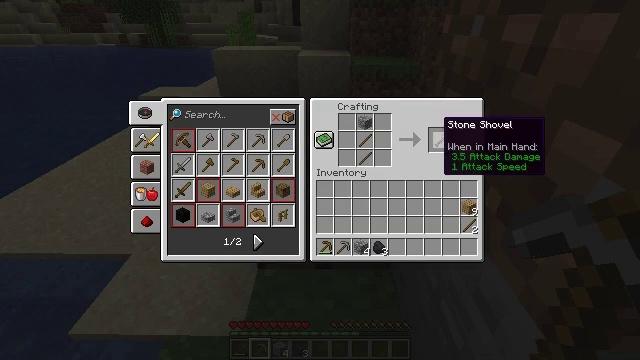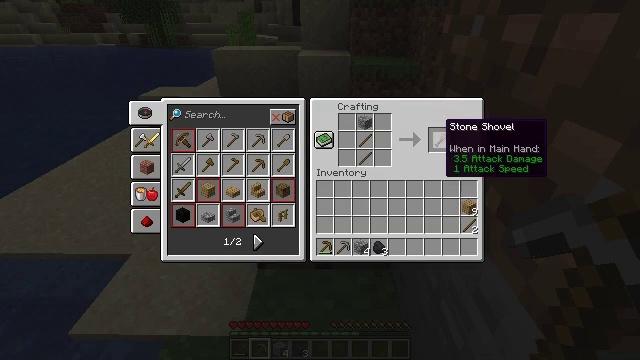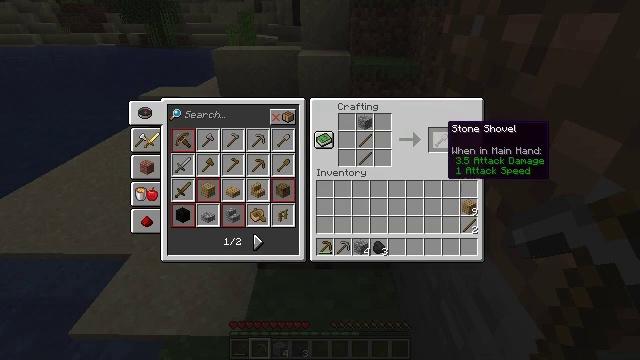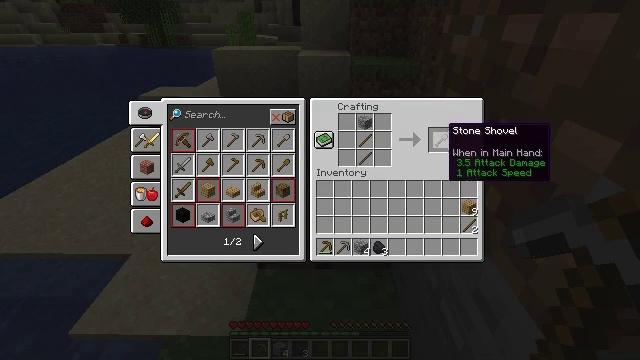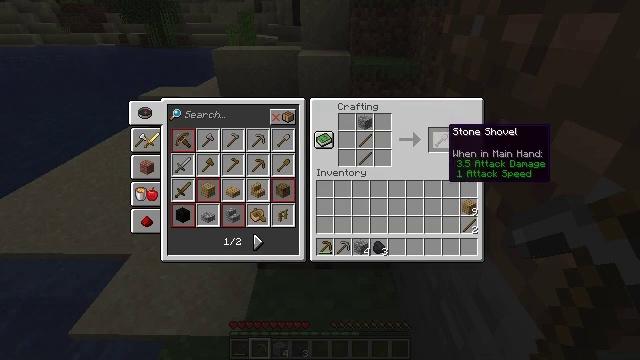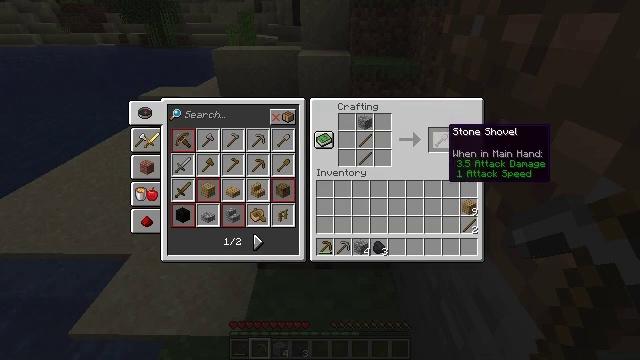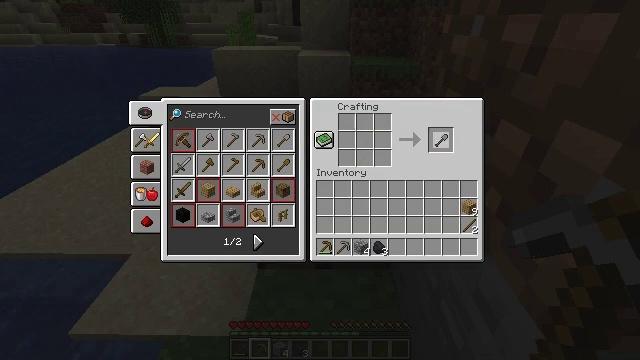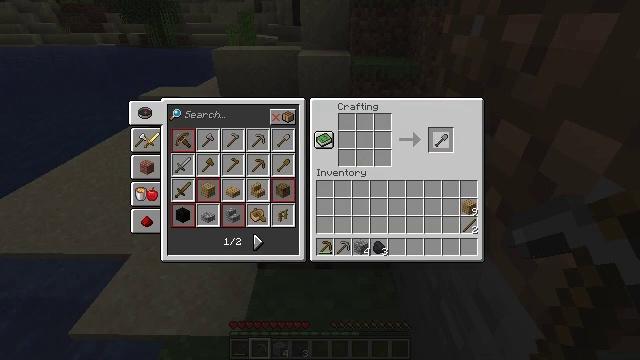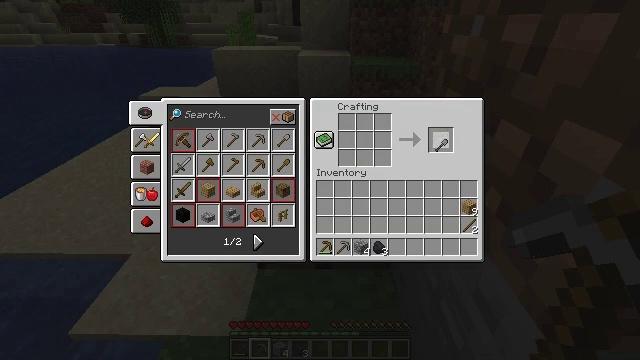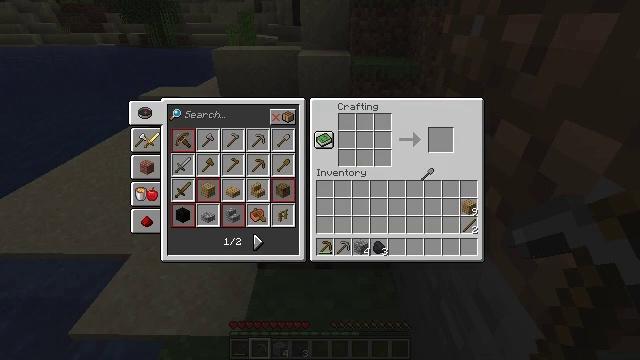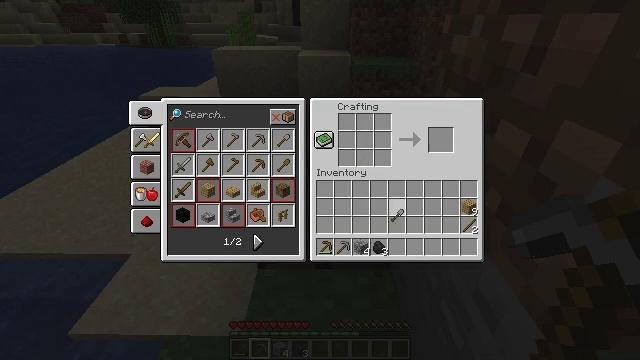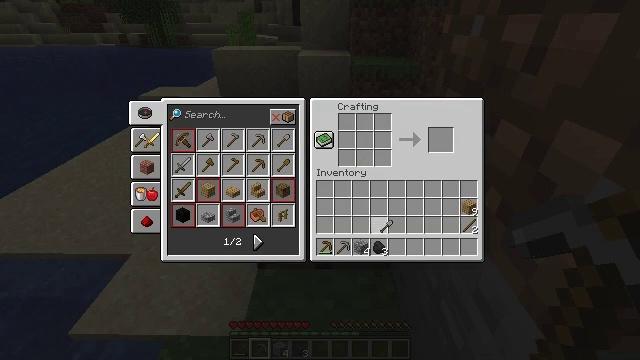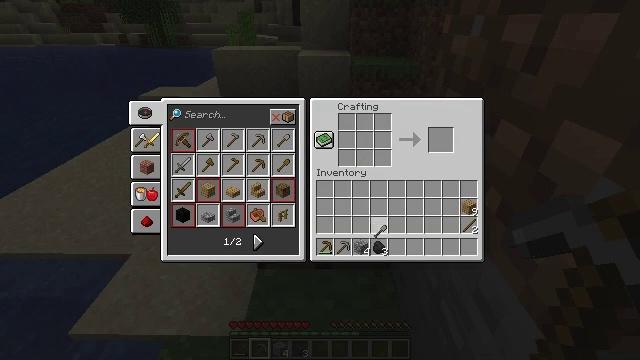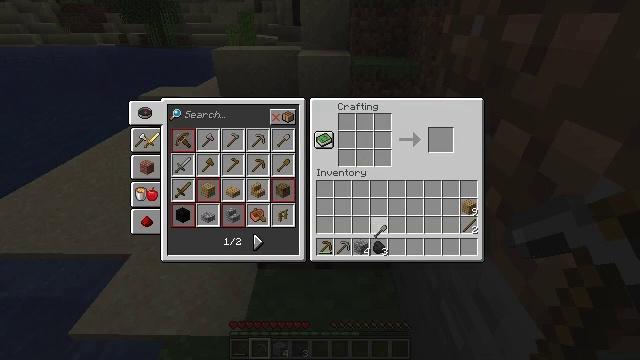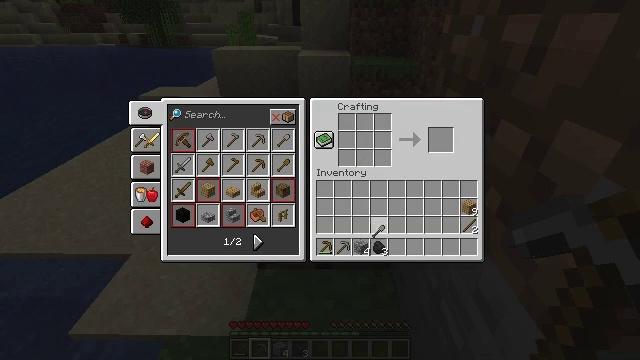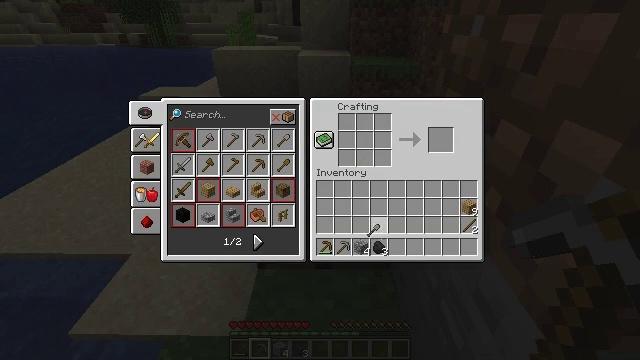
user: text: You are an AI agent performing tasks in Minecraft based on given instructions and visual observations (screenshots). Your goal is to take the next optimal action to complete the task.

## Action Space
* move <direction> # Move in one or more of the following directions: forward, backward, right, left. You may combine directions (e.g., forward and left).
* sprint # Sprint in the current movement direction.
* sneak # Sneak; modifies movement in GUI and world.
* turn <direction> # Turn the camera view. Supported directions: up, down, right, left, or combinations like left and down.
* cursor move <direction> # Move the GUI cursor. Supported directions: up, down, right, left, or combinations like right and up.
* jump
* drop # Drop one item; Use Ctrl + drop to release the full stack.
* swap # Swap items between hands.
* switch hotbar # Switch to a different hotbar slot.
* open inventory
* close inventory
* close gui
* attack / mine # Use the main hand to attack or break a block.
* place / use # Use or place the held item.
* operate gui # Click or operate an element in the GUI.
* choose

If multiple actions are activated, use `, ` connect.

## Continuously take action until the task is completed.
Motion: motion action
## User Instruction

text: Combine sticks and cobblestone to craft a stone shovel.
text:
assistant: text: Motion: no_op
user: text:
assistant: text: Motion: no_op
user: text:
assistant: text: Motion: no_op
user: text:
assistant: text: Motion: no_op
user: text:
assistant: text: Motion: no_op
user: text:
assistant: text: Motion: attack / mine
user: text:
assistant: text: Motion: attack / mine
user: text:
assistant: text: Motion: no_op
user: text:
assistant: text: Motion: turn down
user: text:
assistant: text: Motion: turn left and down
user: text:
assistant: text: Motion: no_op
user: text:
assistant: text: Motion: no_op
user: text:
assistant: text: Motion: no_op
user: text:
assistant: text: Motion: no_op
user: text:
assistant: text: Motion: no_op
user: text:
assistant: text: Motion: no_op
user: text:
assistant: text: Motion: no_op
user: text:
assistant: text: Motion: no_op
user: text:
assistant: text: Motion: no_op
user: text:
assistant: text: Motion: no_op
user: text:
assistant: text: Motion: no_op
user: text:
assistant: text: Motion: no_op
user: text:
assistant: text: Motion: no_op
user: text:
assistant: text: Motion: no_op
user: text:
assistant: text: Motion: no_op
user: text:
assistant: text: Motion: no_op
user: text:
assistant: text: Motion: no_op
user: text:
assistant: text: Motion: no_op
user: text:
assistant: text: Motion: no_op
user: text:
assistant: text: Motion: no_op